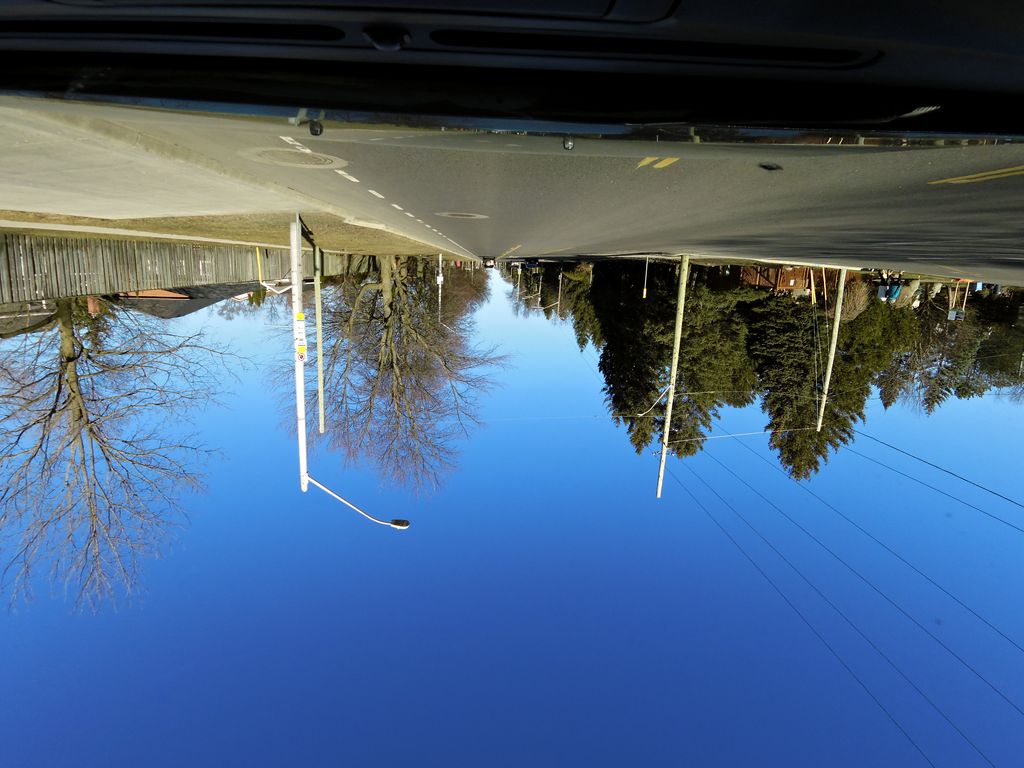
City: hamilton